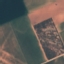
Label: AnnualCrop